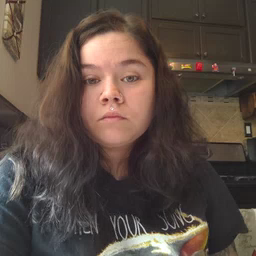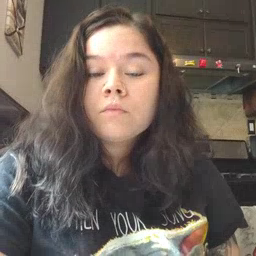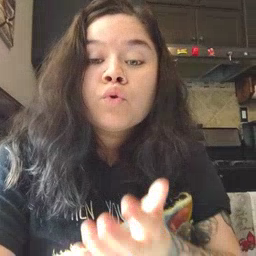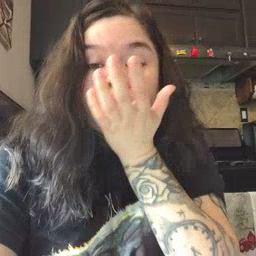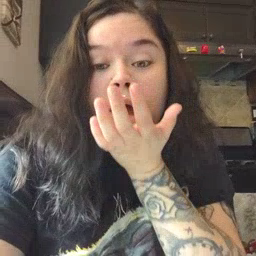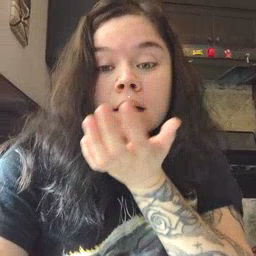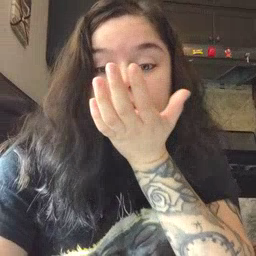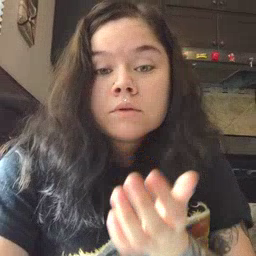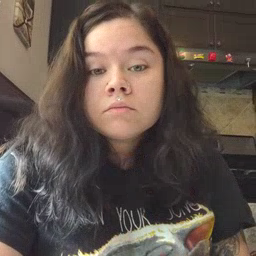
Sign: grass